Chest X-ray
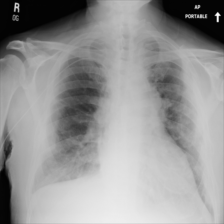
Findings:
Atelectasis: negative
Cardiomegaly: negative
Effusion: negative
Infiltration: negative
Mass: negative
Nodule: positive
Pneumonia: negative
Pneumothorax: negative
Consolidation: negative
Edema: negative
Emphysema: negative
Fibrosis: negative
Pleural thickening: negative
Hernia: negative